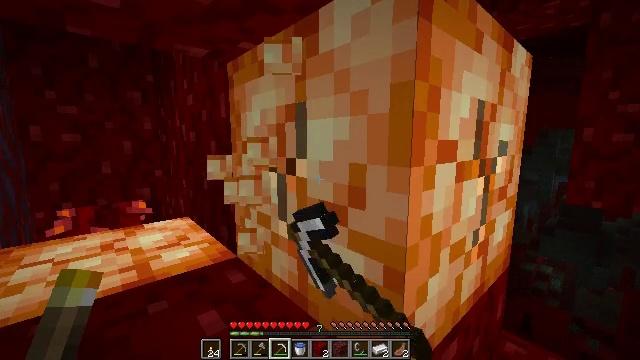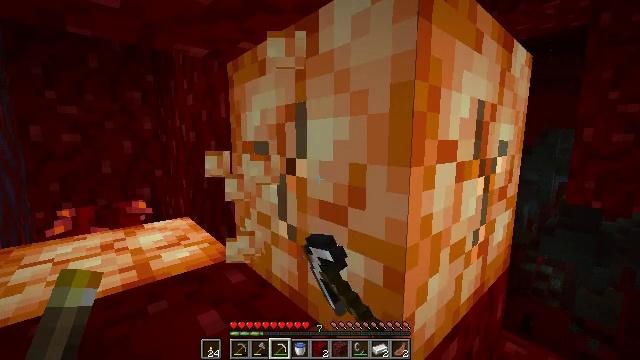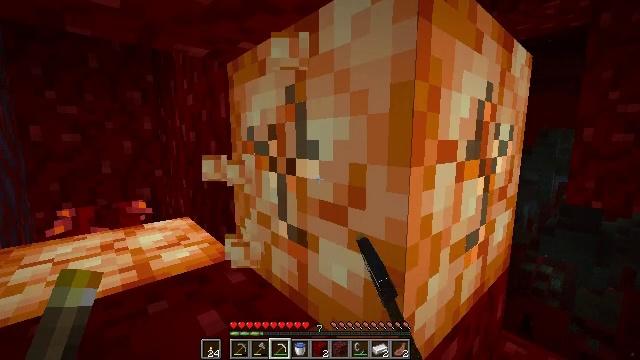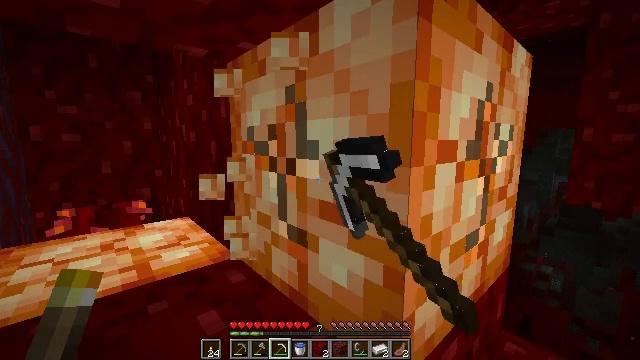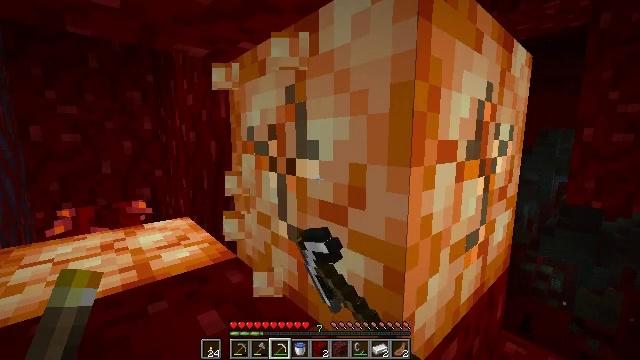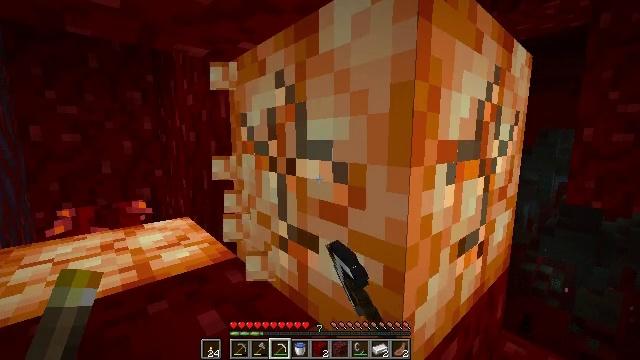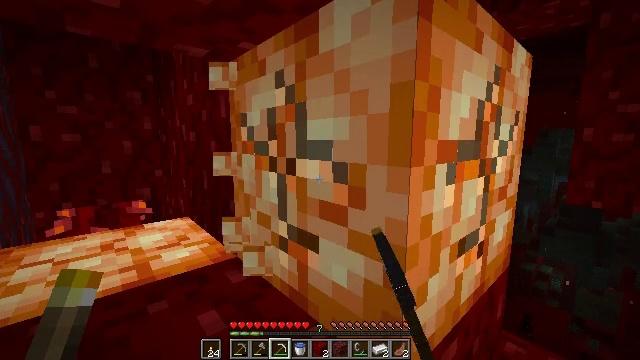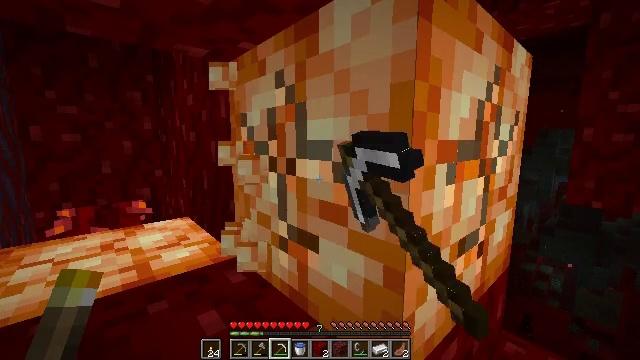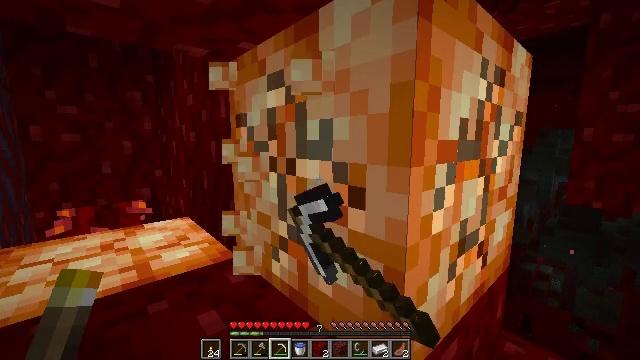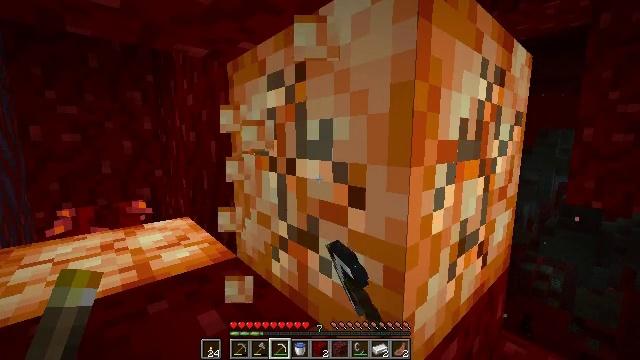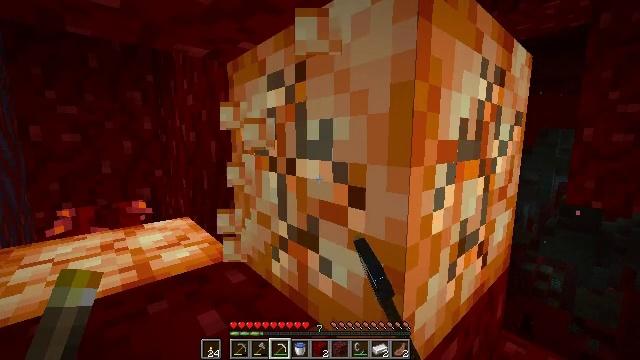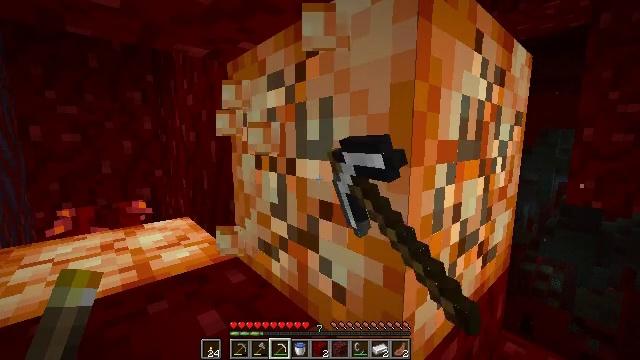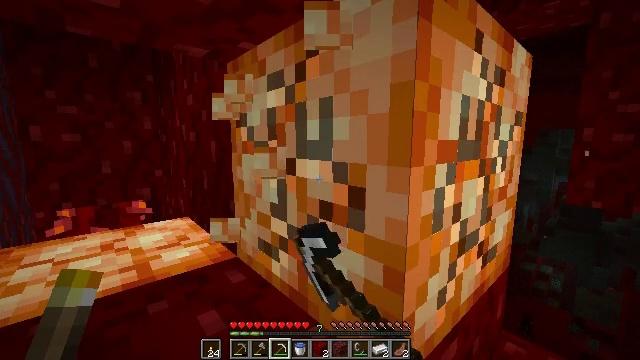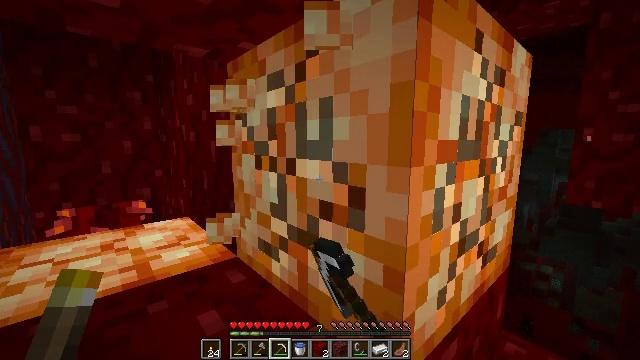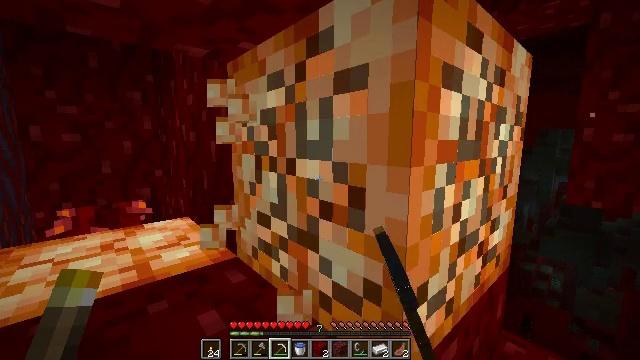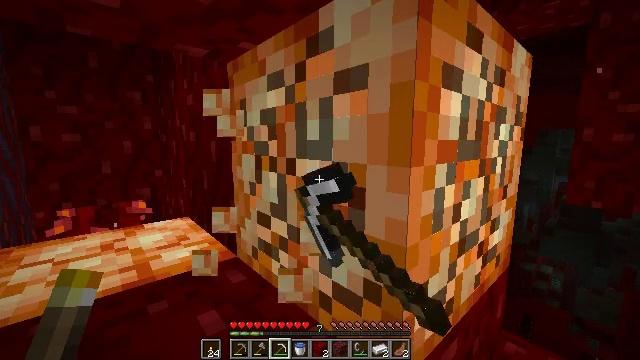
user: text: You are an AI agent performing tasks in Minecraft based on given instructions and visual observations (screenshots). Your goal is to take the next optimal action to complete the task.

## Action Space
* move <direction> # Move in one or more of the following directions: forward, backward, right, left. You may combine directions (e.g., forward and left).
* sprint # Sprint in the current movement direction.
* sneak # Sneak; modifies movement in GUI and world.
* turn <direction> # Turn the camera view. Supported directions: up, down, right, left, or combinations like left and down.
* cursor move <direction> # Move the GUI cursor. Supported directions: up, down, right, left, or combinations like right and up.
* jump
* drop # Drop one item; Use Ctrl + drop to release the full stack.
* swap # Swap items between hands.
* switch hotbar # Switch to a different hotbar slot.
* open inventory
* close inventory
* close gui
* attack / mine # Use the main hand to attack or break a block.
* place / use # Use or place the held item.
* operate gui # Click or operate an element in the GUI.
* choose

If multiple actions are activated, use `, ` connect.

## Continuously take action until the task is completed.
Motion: motion action
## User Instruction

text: Break the glowing shroomlight.
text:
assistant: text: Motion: attack / mine
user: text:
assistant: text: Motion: attack / mine
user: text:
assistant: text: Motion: attack / mine
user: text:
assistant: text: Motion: attack / mine
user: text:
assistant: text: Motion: attack / mine
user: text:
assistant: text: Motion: attack / mine
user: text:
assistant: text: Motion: attack / mine
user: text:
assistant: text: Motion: attack / mine
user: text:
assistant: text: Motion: attack / mine
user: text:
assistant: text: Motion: attack / mine
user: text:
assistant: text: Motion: attack / mine
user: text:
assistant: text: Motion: attack / mine
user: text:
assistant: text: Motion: attack / mine
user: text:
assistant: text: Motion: attack / mine
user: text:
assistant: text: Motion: attack / mine
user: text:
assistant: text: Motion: attack / mine
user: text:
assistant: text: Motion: attack / mine
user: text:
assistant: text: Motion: attack / mine
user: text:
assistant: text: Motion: attack / mine
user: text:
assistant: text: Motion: attack / mine
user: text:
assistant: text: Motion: attack / mine
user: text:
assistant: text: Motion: attack / mine
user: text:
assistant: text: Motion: attack / mine
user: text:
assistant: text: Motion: attack / mine
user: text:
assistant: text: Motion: attack / mine